Question:
That is how devise is sending the registration confirmation: 'subjectConfirmation instructions' is strange. Why is the subject wacky and how can I change it?
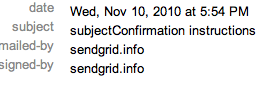
Answer: Patrick Robertson got me going in the right direction. The change I made to my local file is below and it fixed the strange out put but it's probably not the best solution.